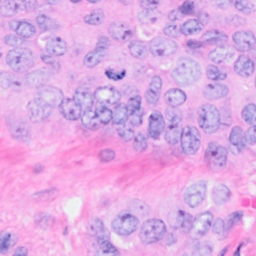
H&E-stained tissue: Breast